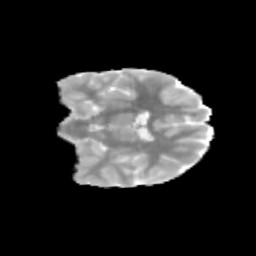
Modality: MD
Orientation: coronal
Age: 9
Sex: male
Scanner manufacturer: siemens
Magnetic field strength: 3 T
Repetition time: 3.8 s
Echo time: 0.07 s